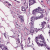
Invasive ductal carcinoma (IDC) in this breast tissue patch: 1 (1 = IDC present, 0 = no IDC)